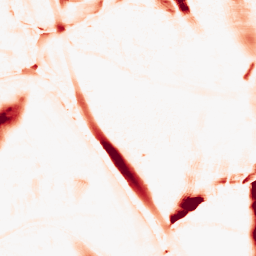
Category: morphological
Decomposition family: morphological_ellipse
Decomposition parameters: operation: opening
width: 20
height: 50
Upsampling method: linear_exact
Upsampling parameters: scale: 2
Upsampling scale: 2